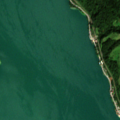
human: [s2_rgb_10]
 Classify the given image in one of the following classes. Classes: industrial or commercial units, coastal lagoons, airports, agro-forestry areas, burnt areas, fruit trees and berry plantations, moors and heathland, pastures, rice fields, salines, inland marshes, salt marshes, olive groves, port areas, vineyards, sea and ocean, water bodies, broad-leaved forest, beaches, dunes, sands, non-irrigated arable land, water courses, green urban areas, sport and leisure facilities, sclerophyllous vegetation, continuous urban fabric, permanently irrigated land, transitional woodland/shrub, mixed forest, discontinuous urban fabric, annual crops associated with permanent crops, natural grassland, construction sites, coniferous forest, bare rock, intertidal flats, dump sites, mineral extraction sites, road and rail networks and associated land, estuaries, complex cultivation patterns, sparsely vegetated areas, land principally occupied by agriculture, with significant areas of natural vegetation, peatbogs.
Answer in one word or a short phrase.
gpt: discontinuous urban fabric, pastures, mixed forest, water bodies